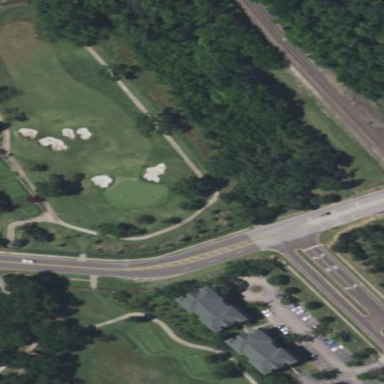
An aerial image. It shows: Grassy area designated as golf fairway.